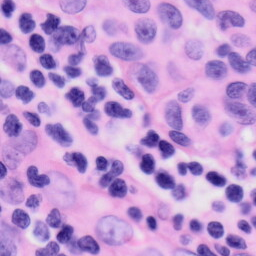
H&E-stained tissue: Skin